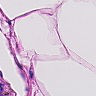
Metastatic tissue present: no